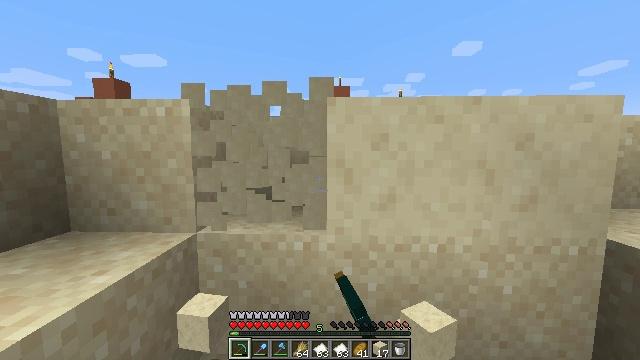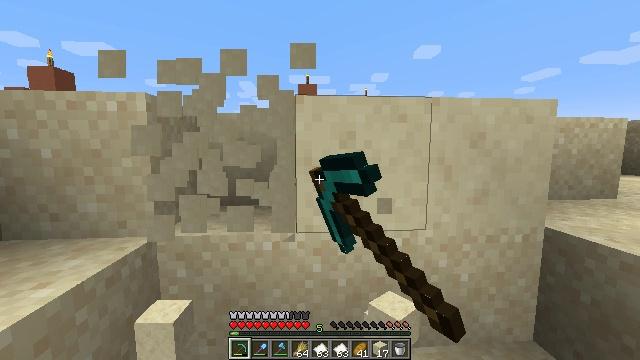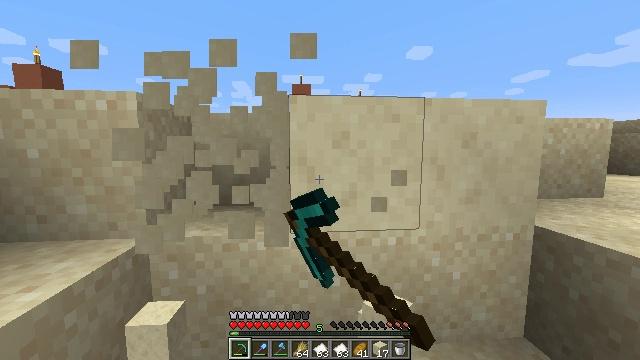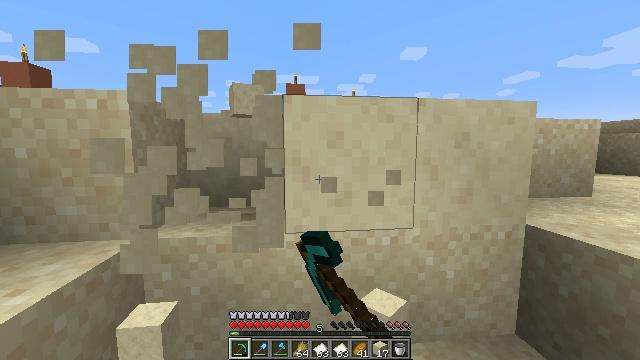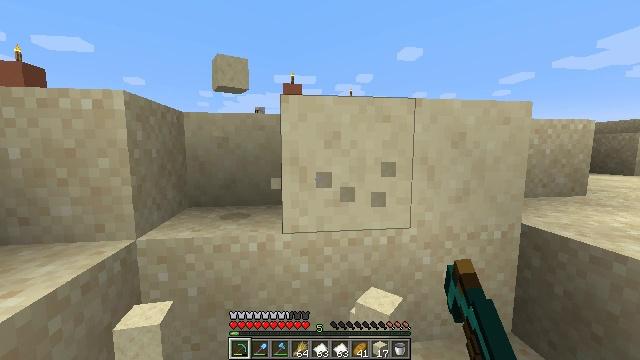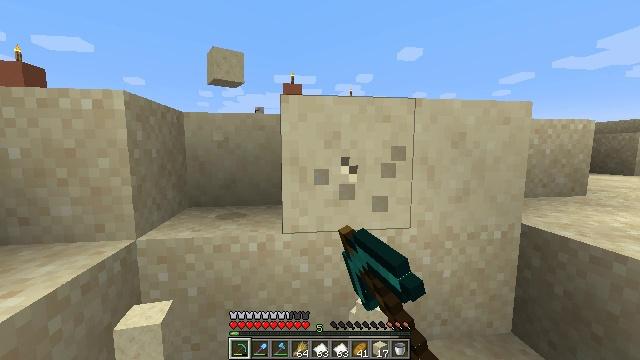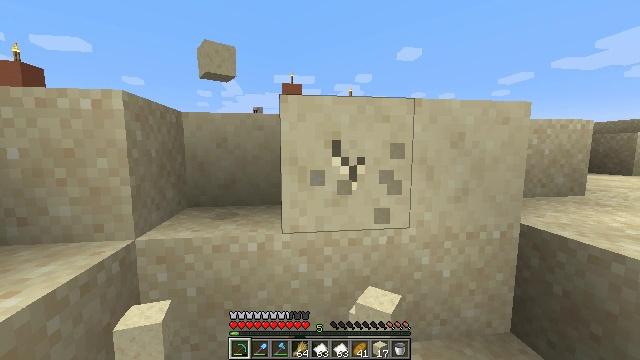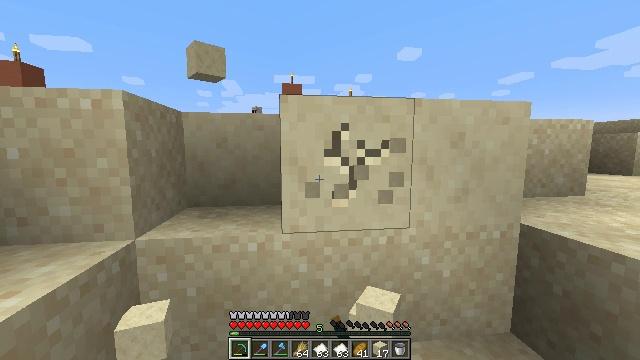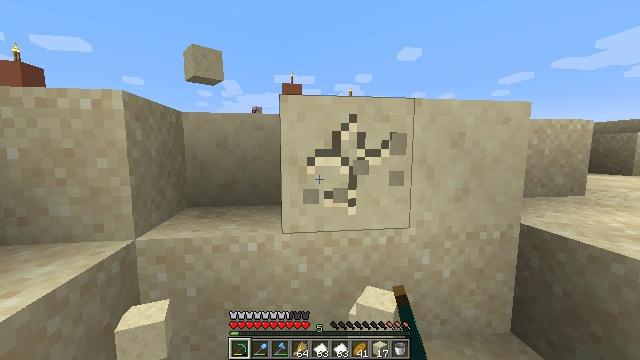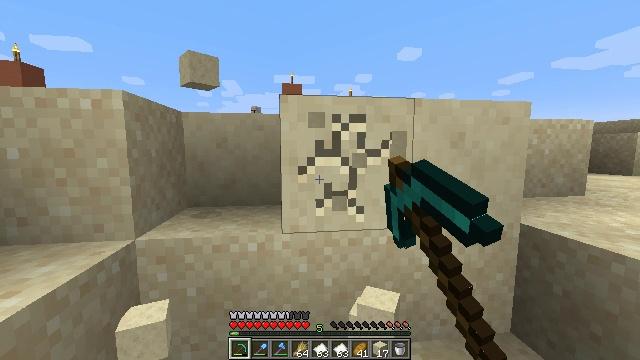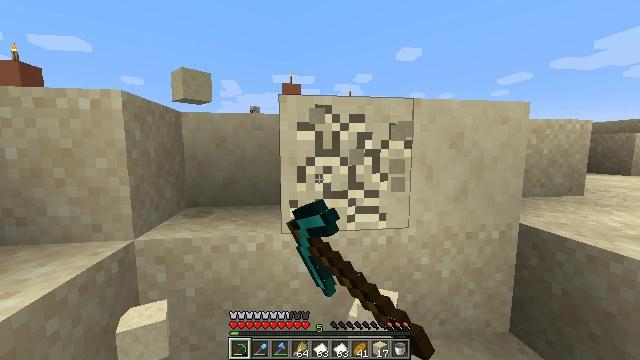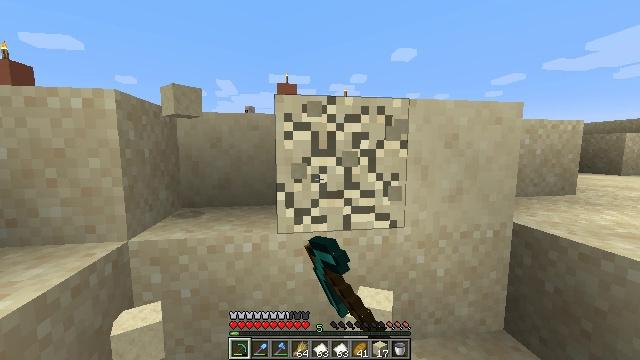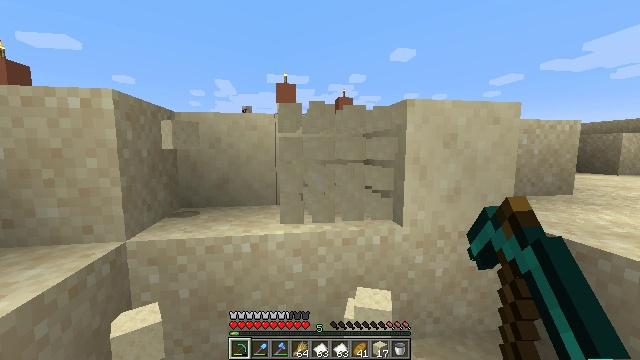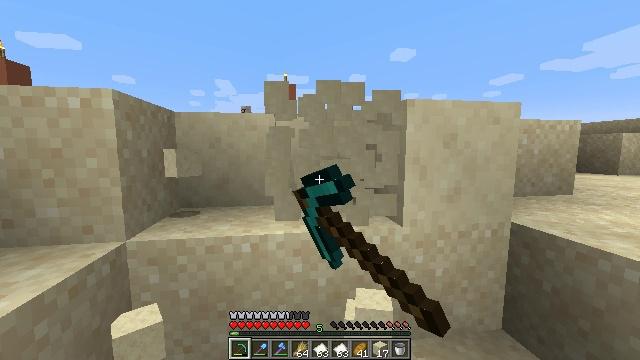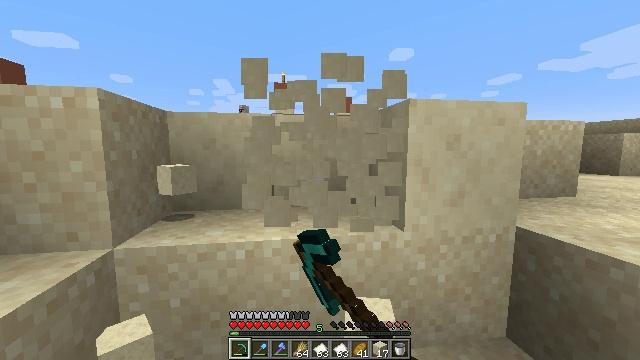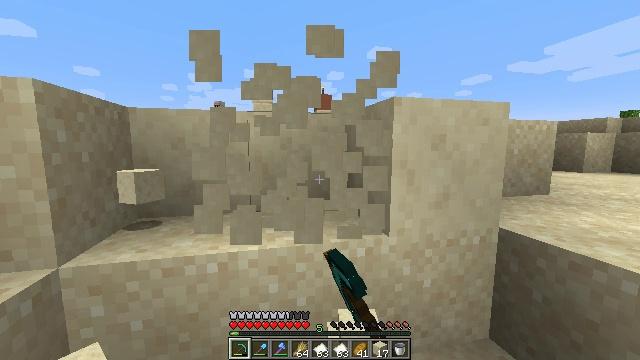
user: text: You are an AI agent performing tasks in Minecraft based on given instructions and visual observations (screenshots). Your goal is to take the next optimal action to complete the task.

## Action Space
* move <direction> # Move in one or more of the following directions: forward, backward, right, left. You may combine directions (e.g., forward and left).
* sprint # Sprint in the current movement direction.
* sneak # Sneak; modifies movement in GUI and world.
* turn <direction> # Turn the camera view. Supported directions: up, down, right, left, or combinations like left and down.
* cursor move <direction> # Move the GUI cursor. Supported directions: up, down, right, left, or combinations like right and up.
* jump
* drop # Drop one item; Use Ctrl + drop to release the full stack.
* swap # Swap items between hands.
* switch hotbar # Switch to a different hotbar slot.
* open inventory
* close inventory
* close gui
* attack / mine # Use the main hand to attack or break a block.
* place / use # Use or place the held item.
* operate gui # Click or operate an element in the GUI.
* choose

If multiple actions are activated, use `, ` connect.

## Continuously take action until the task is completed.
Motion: motion action
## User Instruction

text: Extract smooth sandstone from its location.
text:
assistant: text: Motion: turn right, attack / mine
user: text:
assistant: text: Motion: turn right, attack / mine
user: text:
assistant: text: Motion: turn right, attack / mine
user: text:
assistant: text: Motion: attack / mine
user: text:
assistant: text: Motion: attack / mine
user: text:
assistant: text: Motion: attack / mine
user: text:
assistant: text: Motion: attack / mine
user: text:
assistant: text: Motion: attack / mine
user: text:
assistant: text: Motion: attack / mine
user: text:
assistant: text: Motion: attack / mine
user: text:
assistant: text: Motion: attack / mine
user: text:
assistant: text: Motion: attack / mine
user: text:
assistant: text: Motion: attack / mine
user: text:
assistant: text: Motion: move forward, attack / mine
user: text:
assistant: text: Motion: move forward, turn right, attack / mine
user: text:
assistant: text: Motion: move forward, turn right, attack / mine
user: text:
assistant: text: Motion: move forward, turn right, attack / mine
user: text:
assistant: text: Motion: turn right, attack / mine
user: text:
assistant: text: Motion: attack / mine
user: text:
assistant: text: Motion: attack / mine
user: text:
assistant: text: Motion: attack / mine
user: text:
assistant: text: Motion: attack / mine
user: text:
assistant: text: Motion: attack / mine
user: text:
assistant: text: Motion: attack / mine
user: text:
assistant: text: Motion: attack / mine
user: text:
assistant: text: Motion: attack / mine
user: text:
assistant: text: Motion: attack / mine
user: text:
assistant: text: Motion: attack / mine
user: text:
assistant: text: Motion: attack / mine
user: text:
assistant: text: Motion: move forward, attack / mine